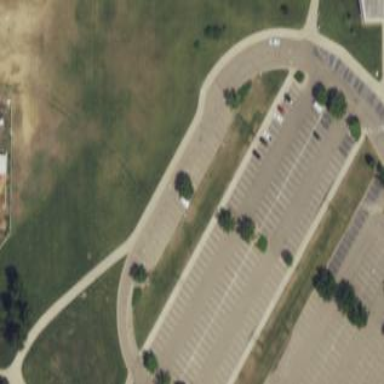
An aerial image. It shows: Street-side parking area.